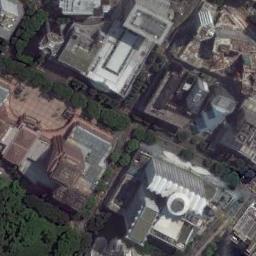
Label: commercial_area